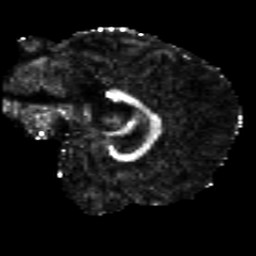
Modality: FA
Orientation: sagittal
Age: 18
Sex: male
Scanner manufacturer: siemens
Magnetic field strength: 3 T
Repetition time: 8.8 s
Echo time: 0.085 s